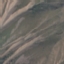
Land use / land cover: HerbaceousVegetation